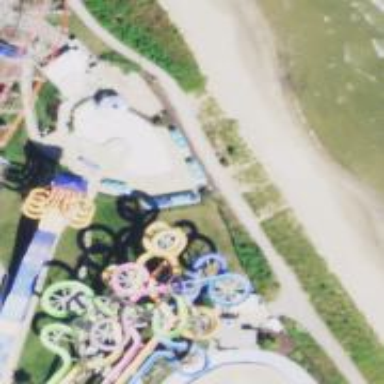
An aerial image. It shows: Tourism attraction featuring water slide.